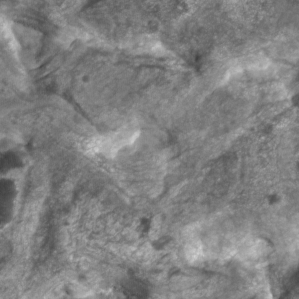
Label: non_frost